Field crop: maize
Growth stage: 2
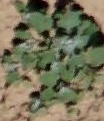
Species: chenopodium